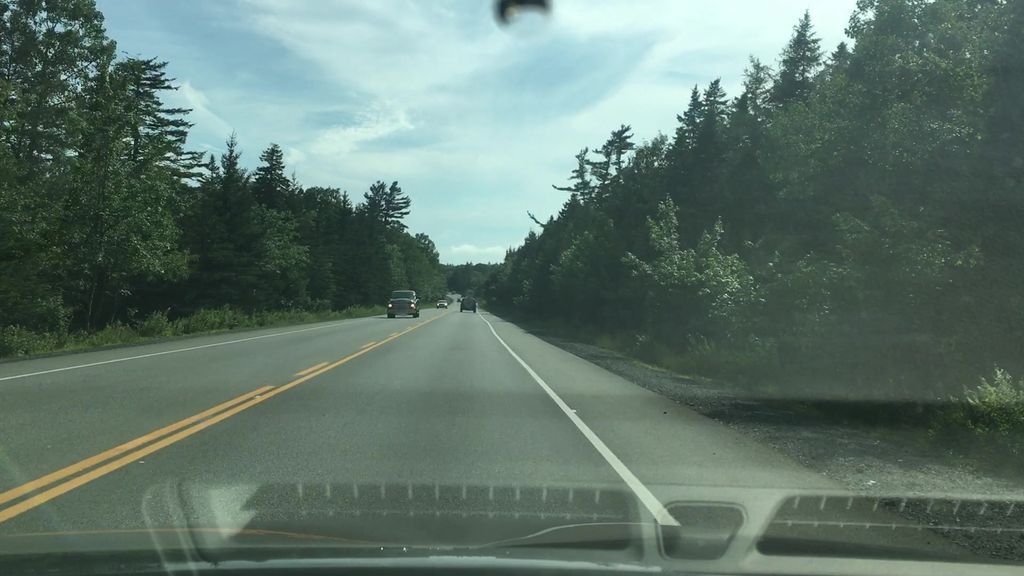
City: halifax